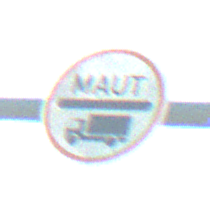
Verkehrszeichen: Mautpflicht
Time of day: MorningAfternoon
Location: Outdoor (Suburban)
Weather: Clear
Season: NotSpecified
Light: Natural